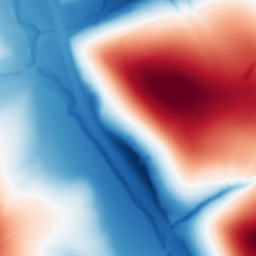
Category: multiscale
Decomposition family: dog
Decomposition parameters: sigma_low: 1
sigma_high: 100
Upsampling method: bspline
Upsampling parameters: scale: 2
Upsampling scale: 2